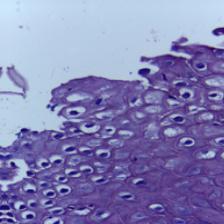
Diagnosis: OSCC